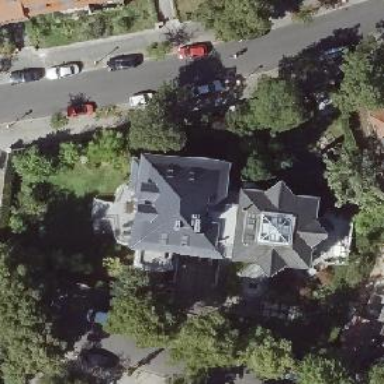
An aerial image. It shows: House with hipped roof.